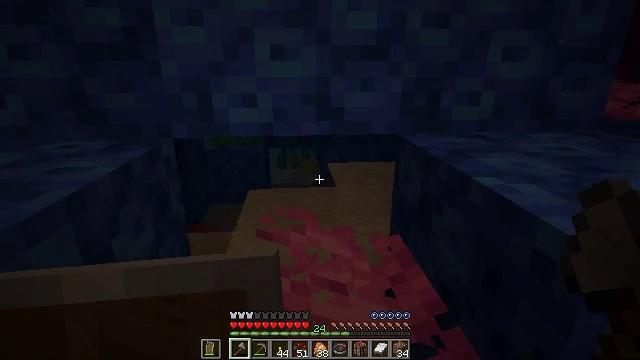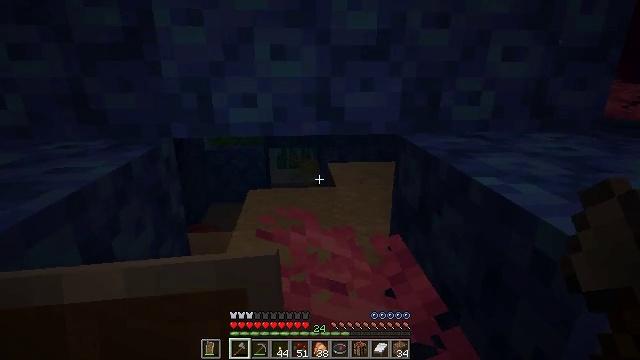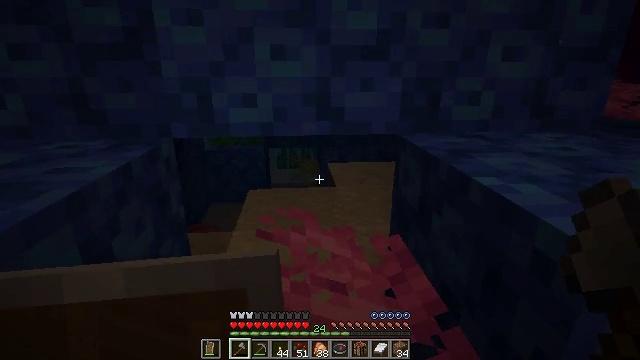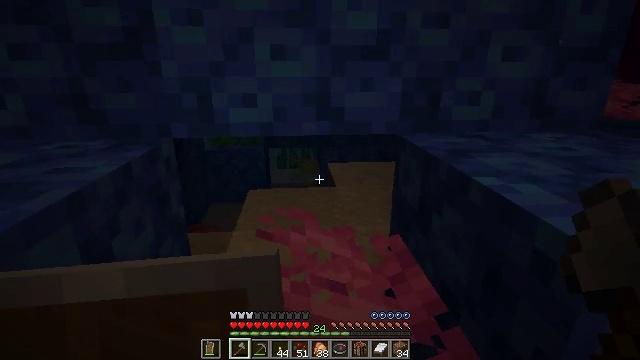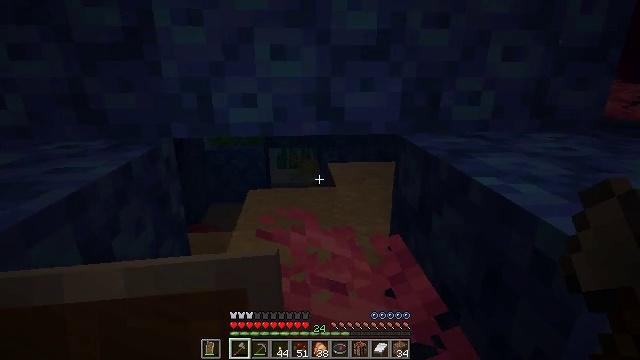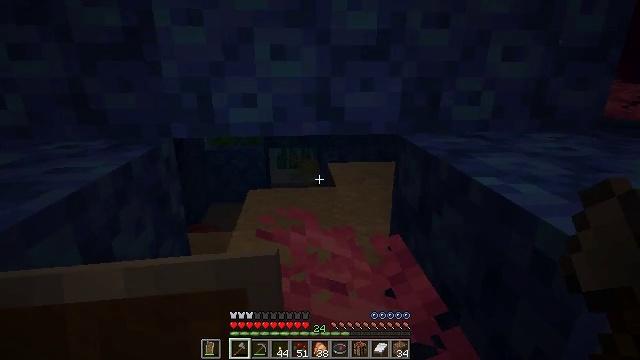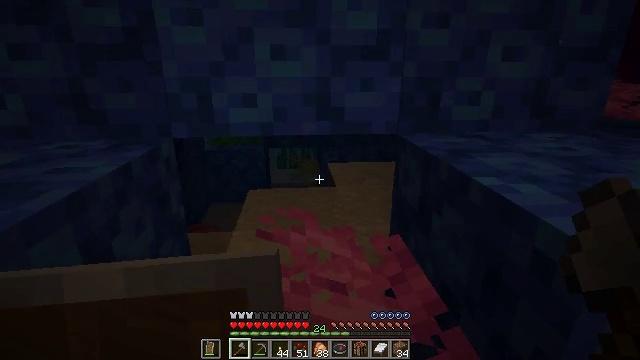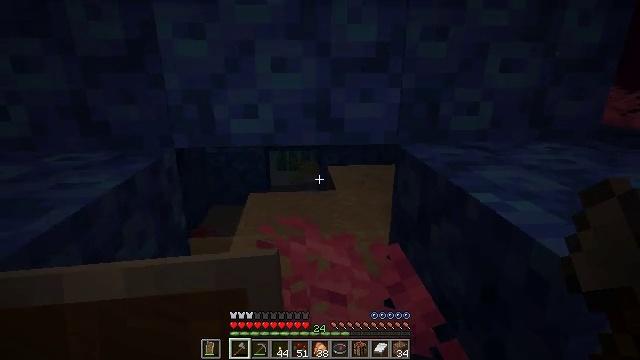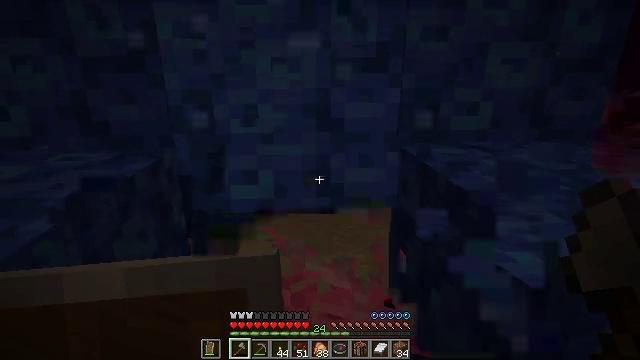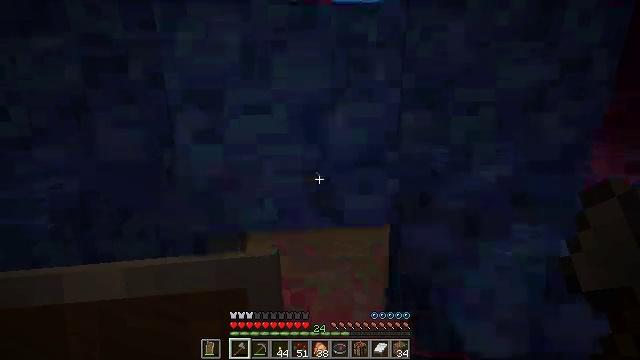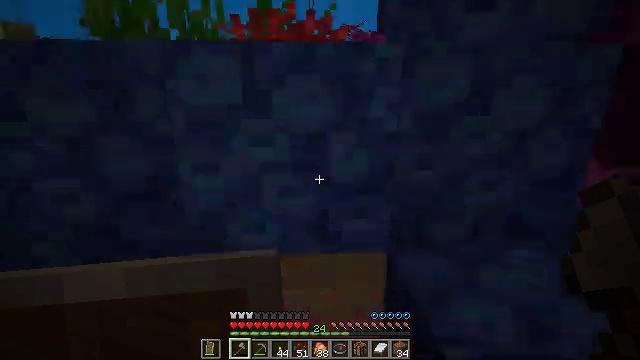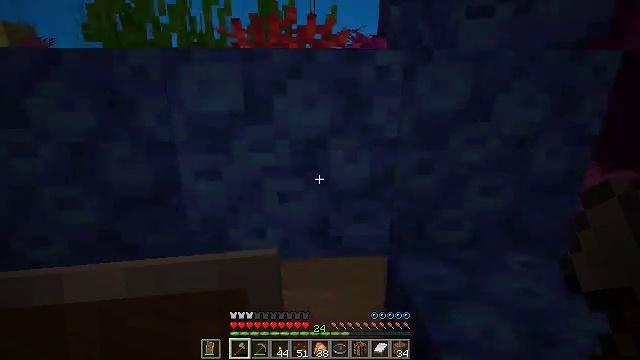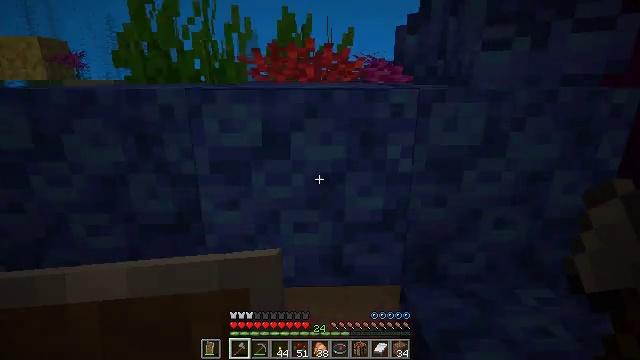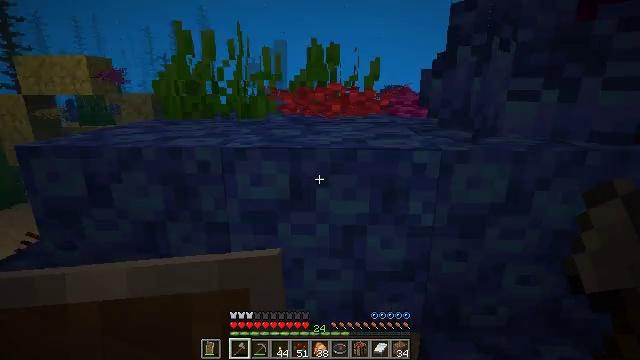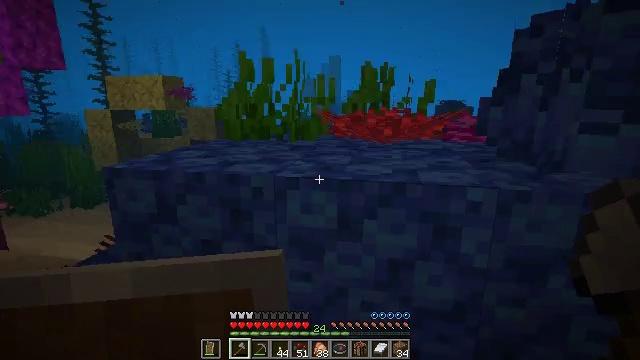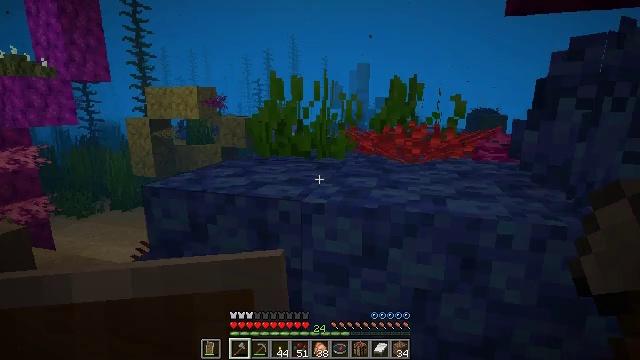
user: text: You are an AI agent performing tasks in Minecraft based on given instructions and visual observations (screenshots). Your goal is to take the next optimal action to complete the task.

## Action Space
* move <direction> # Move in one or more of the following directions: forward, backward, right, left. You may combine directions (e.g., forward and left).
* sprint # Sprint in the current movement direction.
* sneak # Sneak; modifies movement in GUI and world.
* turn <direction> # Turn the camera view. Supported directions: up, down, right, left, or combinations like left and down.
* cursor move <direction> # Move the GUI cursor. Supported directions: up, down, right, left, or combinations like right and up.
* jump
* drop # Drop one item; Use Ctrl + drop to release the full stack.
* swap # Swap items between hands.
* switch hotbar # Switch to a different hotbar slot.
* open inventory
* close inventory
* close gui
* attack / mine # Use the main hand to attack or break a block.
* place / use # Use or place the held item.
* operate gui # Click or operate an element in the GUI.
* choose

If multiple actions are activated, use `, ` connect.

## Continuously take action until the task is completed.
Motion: motion action
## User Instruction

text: Mine underwater sea pickle.
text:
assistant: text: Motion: sneak
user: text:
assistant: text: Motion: sneak
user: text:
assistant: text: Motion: sneak
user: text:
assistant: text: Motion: sneak
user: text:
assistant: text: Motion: sneak
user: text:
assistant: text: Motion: no_op
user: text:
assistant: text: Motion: jump
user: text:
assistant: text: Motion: jump
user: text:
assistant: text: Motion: jump
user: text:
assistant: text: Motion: jump
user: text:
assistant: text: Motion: jump
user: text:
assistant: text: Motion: turn left and up, jump
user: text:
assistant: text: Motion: turn left and up, jump
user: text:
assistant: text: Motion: turn left and up, jump
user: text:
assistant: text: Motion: move forward, turn left and up, jump
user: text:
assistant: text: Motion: move forward, jump
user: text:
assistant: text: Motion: move forward, jump
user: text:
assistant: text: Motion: move forward, jump
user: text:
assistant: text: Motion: move forward, jump
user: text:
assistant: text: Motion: move forward, jump
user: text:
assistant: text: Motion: move forward, jump
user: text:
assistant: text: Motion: move forward, jump
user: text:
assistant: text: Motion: move forward, jump
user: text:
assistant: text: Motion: move forward, jump
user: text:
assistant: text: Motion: move forward, jump
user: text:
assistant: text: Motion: move forward, jump
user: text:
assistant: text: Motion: move forward, jump
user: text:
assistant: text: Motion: jump
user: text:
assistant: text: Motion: jump
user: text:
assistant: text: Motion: jump